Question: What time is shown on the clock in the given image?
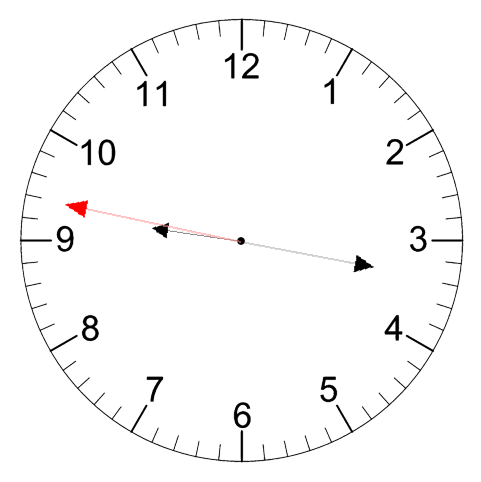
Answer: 09:16:47